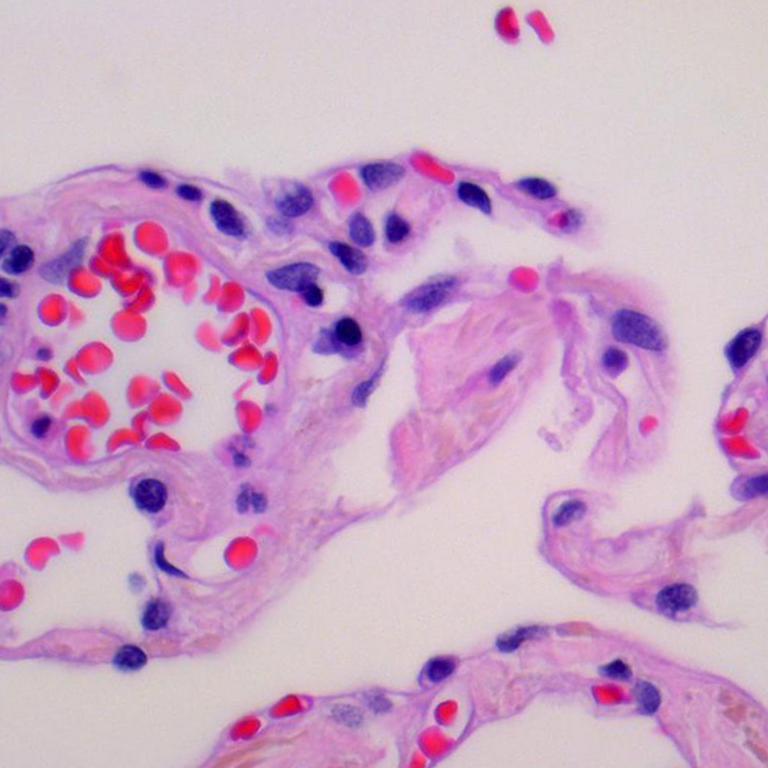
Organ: lung
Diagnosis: benign